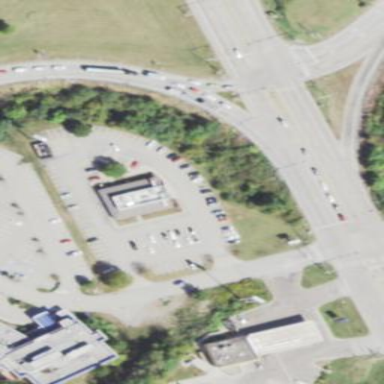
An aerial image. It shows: Retail area.